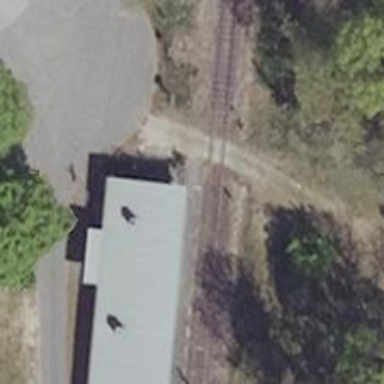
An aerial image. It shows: Railway halt station for public transport.